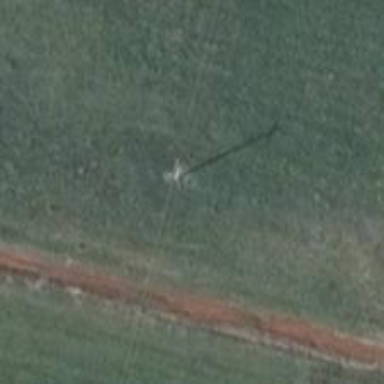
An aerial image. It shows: Power pole.